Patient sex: F
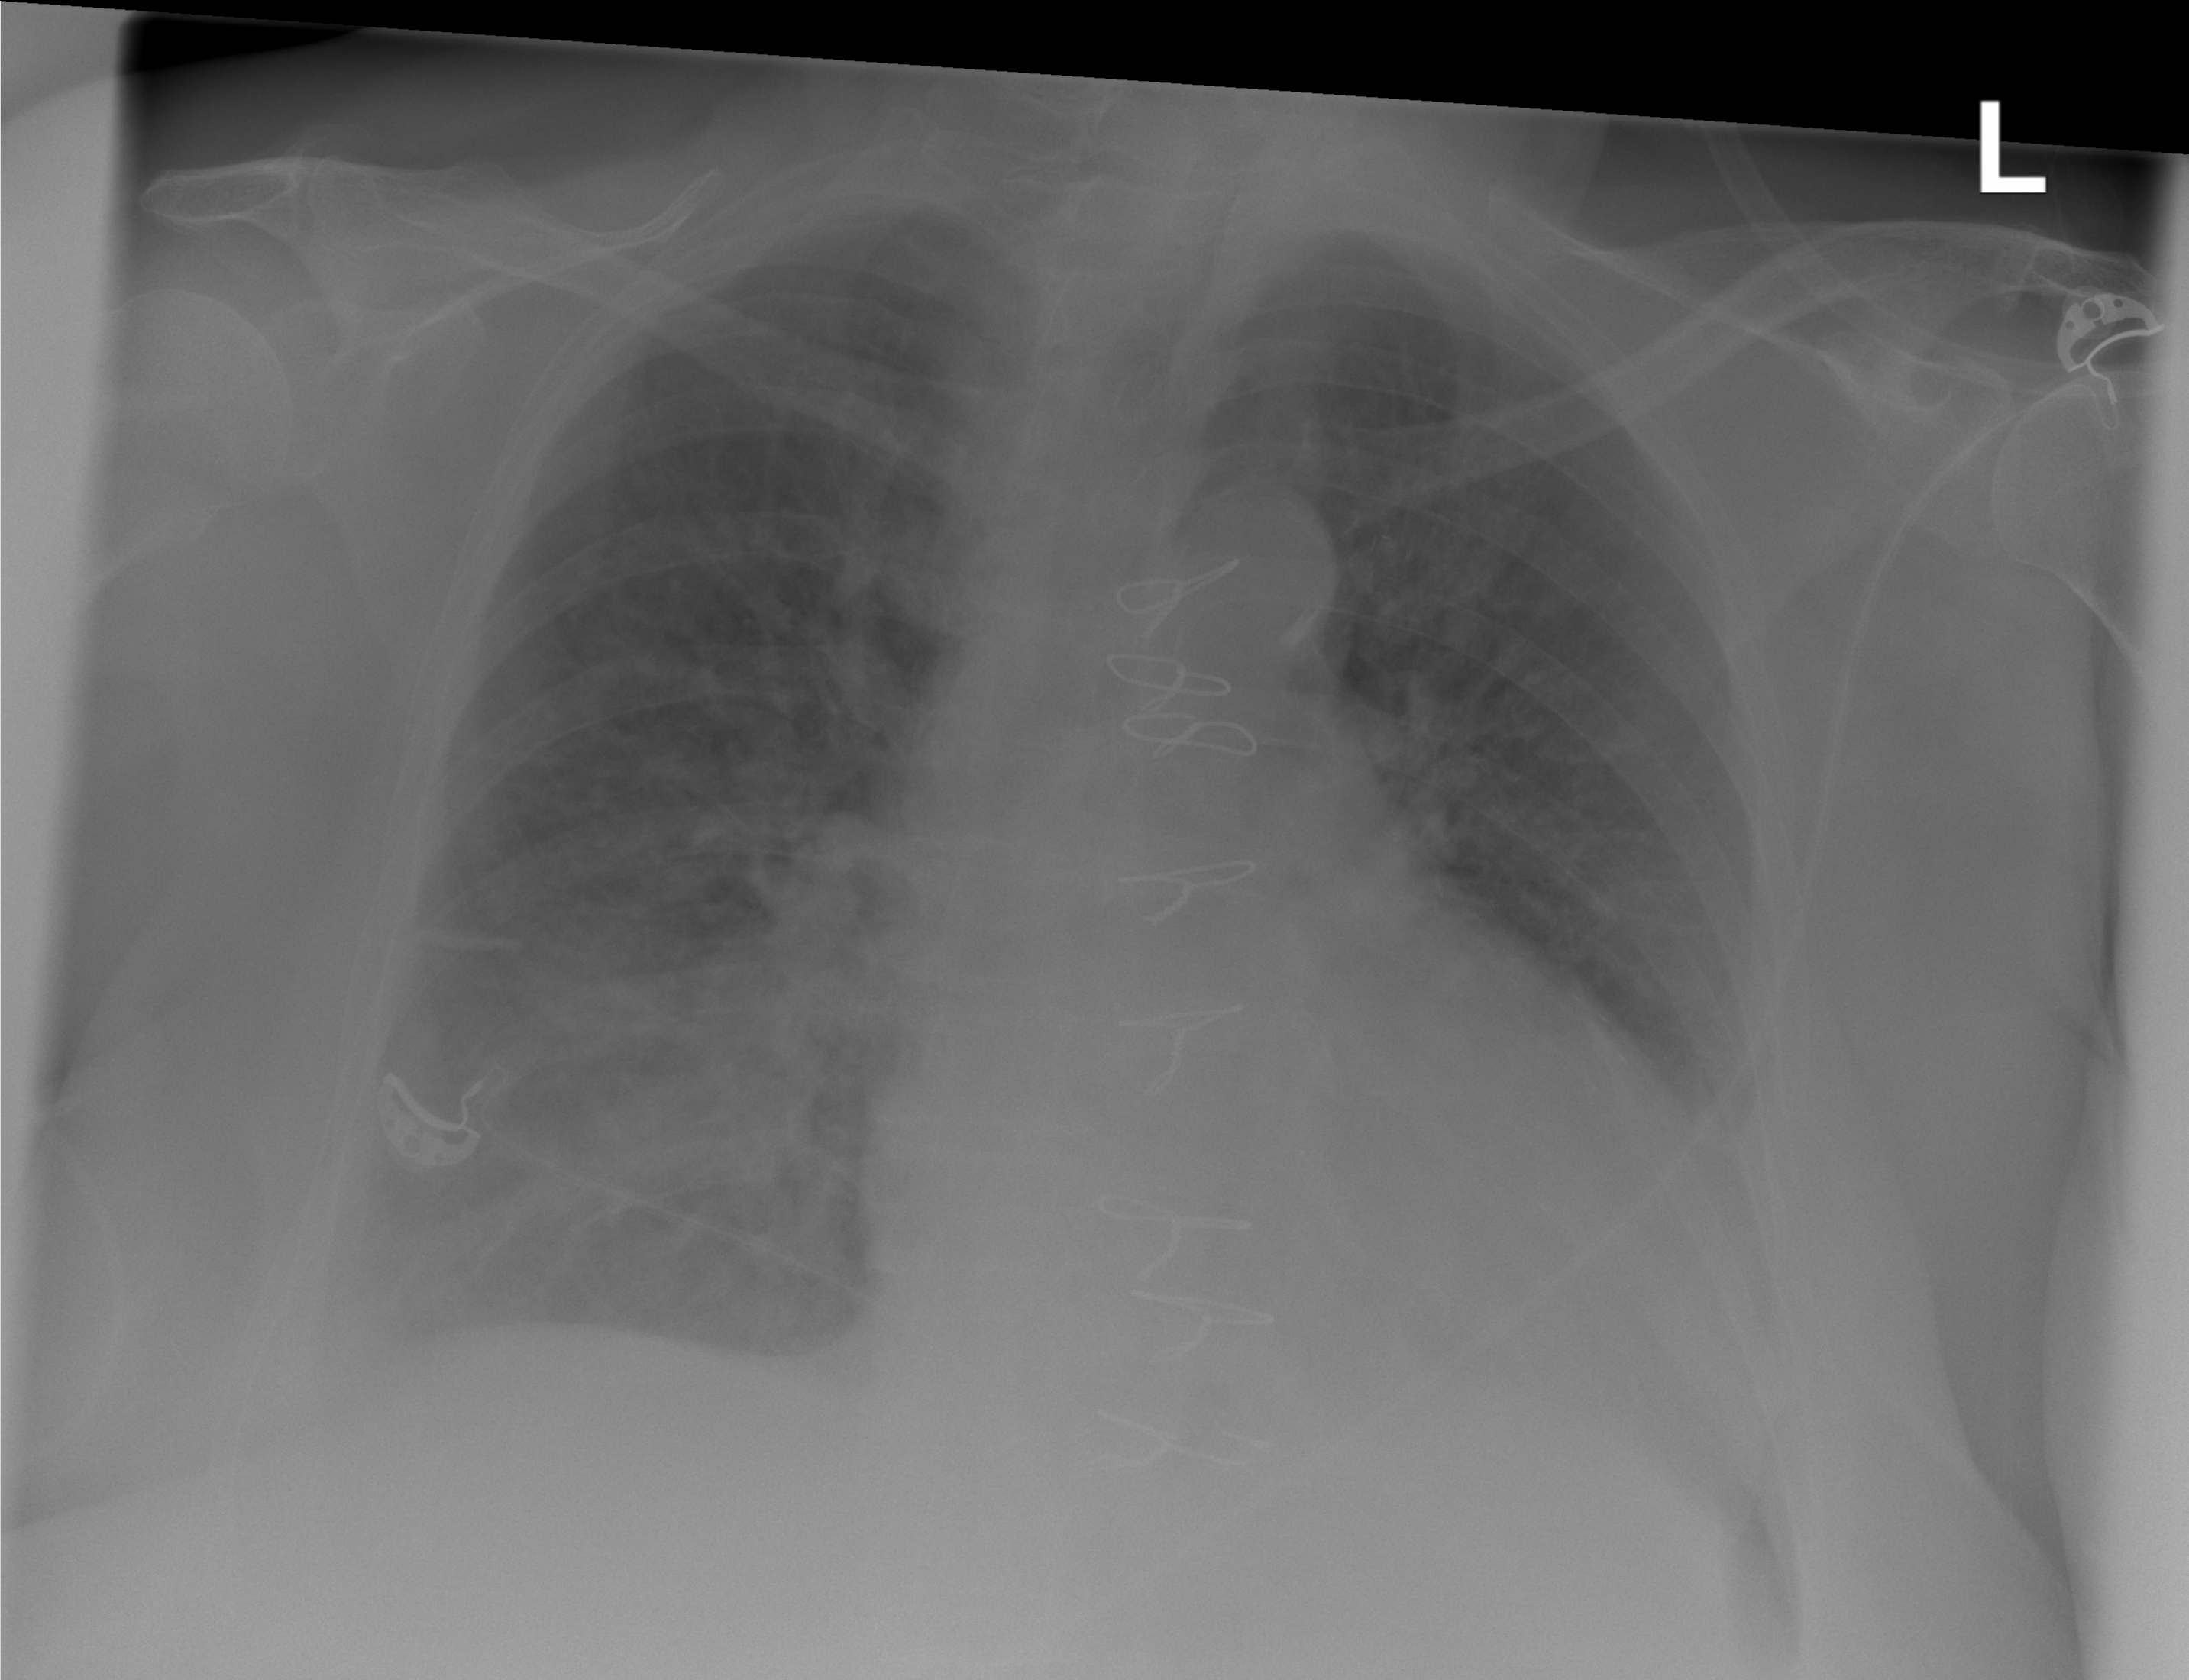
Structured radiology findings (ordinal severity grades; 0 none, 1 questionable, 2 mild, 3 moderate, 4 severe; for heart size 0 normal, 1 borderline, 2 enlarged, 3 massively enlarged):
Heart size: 2
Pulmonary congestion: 2
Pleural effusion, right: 2
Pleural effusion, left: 2
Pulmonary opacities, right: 3
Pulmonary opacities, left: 0
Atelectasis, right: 2
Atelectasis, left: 2